Interaction volume radius: 5 \u00c5
Interaction volume height: 10 \u00c5
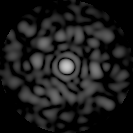
Disorder parameter: 0.8103